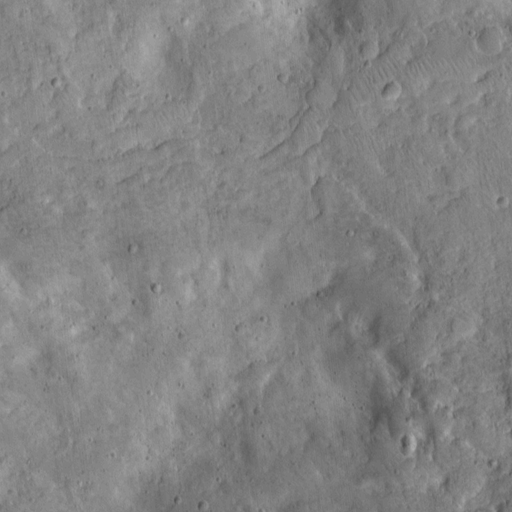
Classes present: Background, Cone